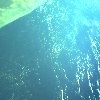
Label: water